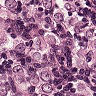
Metastatic tissue present: yes